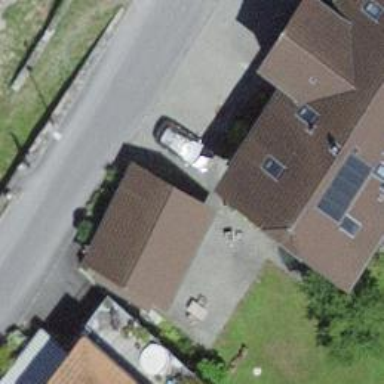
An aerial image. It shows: Garage.